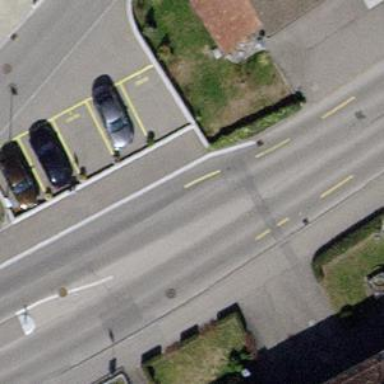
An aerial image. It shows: Public transport stop position.